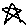
Label: star